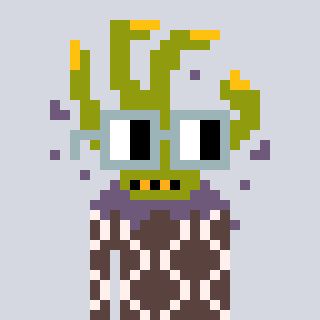
a pixel art character with square dark gray glasses, a zombie-hand-shaped head and a darkbrown-colored body on a cool background